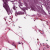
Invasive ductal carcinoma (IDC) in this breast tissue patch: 0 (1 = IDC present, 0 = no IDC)